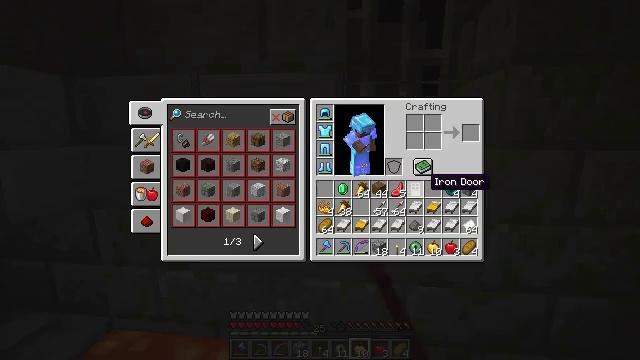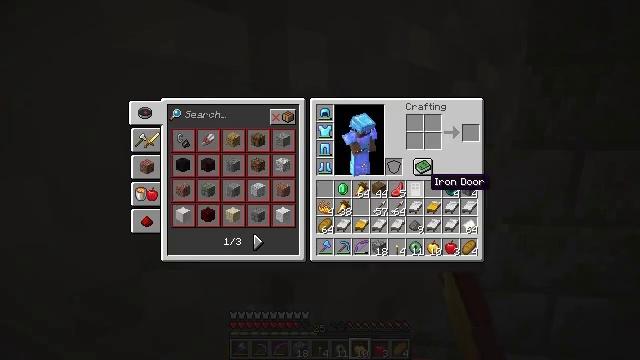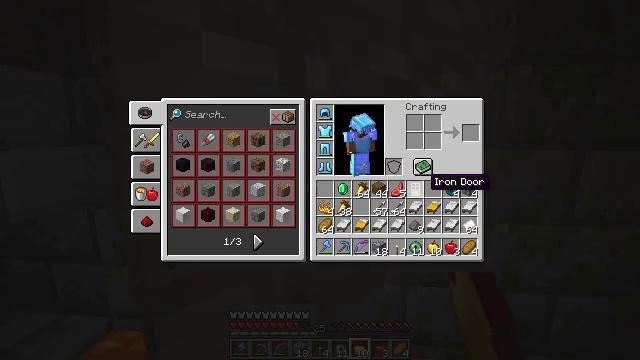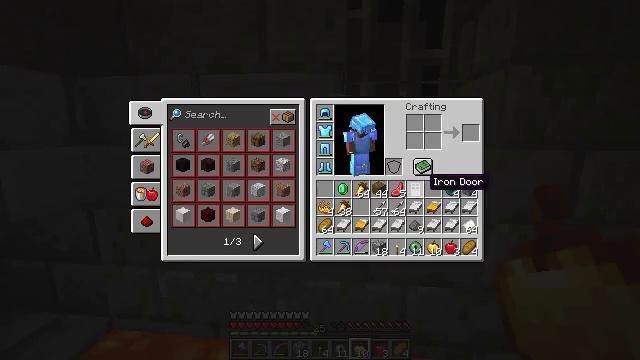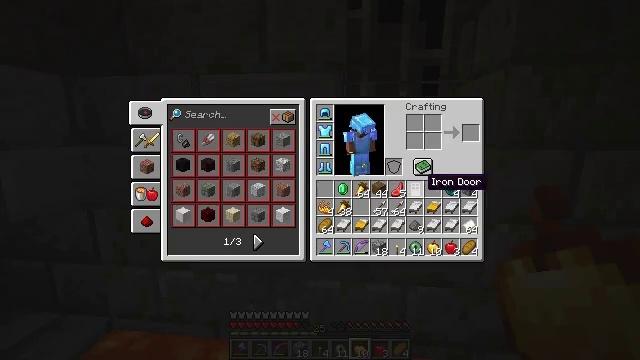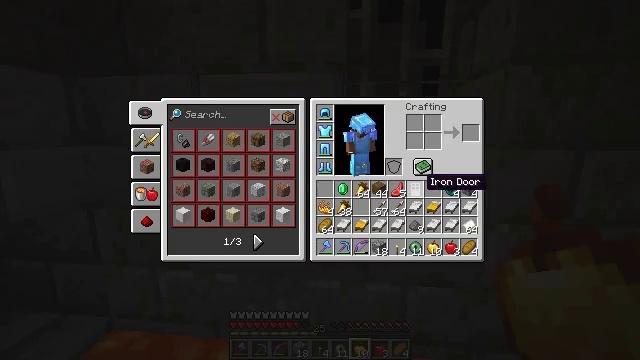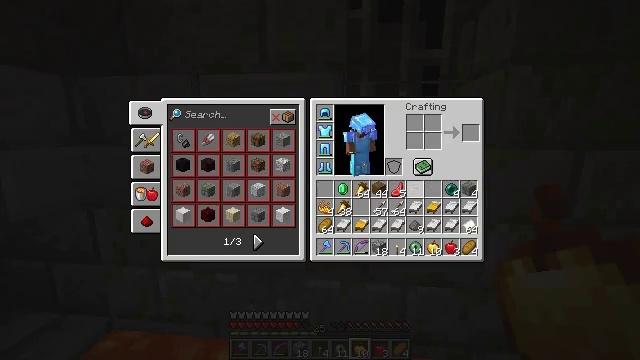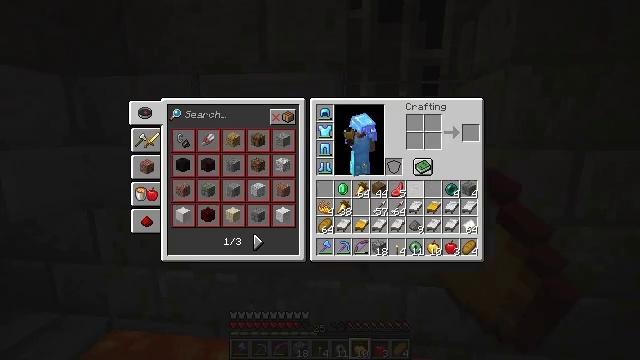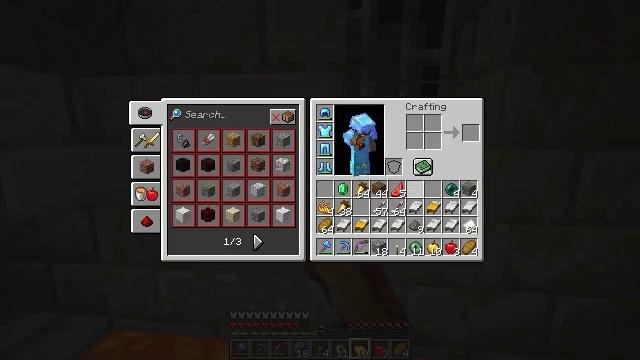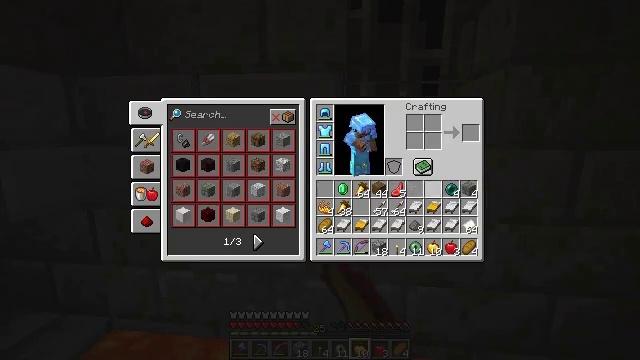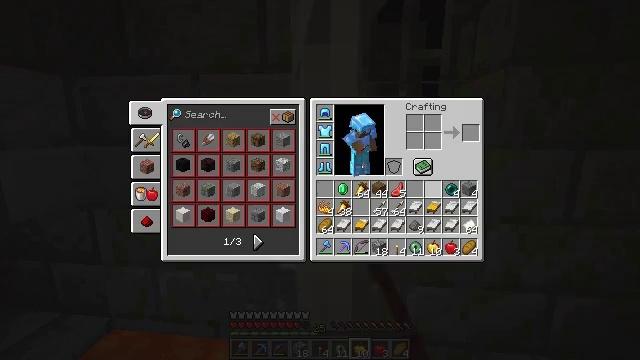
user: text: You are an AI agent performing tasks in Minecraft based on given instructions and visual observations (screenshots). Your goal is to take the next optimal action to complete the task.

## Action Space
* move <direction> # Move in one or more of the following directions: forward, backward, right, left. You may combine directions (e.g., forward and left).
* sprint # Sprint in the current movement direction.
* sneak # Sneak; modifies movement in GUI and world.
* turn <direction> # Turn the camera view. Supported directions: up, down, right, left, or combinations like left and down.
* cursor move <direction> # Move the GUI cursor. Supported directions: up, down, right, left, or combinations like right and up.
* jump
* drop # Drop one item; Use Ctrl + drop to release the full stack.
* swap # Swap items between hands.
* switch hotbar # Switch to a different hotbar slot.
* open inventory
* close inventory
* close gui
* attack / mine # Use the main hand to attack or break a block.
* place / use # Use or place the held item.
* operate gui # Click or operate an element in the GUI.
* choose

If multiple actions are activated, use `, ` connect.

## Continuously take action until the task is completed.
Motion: motion action
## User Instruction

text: Drop an iron door.
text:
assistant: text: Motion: sprint, open gui
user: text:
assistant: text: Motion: sprint
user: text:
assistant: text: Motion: sprint
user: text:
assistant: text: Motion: sprint
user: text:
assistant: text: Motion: sprint
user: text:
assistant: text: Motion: sprint, drop
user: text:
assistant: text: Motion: sprint, drop
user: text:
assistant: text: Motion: sprint, drop
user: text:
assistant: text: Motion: sprint
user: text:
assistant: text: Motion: sprint, cursor move right
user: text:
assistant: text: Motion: sprint